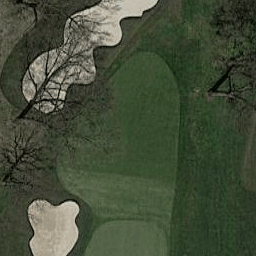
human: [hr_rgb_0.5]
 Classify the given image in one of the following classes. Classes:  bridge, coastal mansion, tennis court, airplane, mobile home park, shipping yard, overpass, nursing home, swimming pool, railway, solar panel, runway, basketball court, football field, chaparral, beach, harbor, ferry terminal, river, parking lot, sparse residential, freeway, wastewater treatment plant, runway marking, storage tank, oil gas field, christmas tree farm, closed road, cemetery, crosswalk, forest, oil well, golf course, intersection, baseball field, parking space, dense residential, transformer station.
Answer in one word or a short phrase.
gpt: golf course